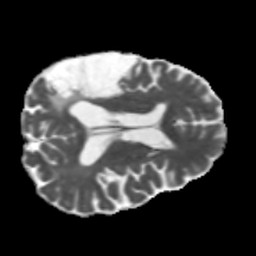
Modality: MD
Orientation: axial
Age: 66
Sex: male
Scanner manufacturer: siemens
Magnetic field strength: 3 T
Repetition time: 5.47 s
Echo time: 0.0854 s